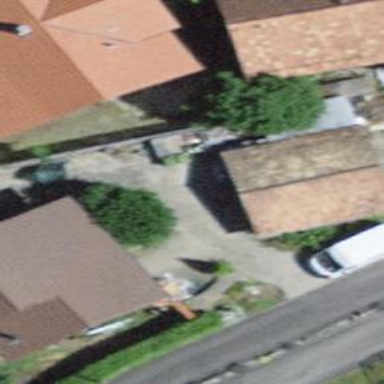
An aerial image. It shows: Garage.